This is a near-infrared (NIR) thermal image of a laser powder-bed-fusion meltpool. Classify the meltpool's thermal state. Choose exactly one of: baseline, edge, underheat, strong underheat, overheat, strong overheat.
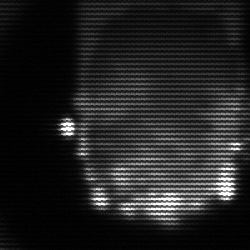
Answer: baseline